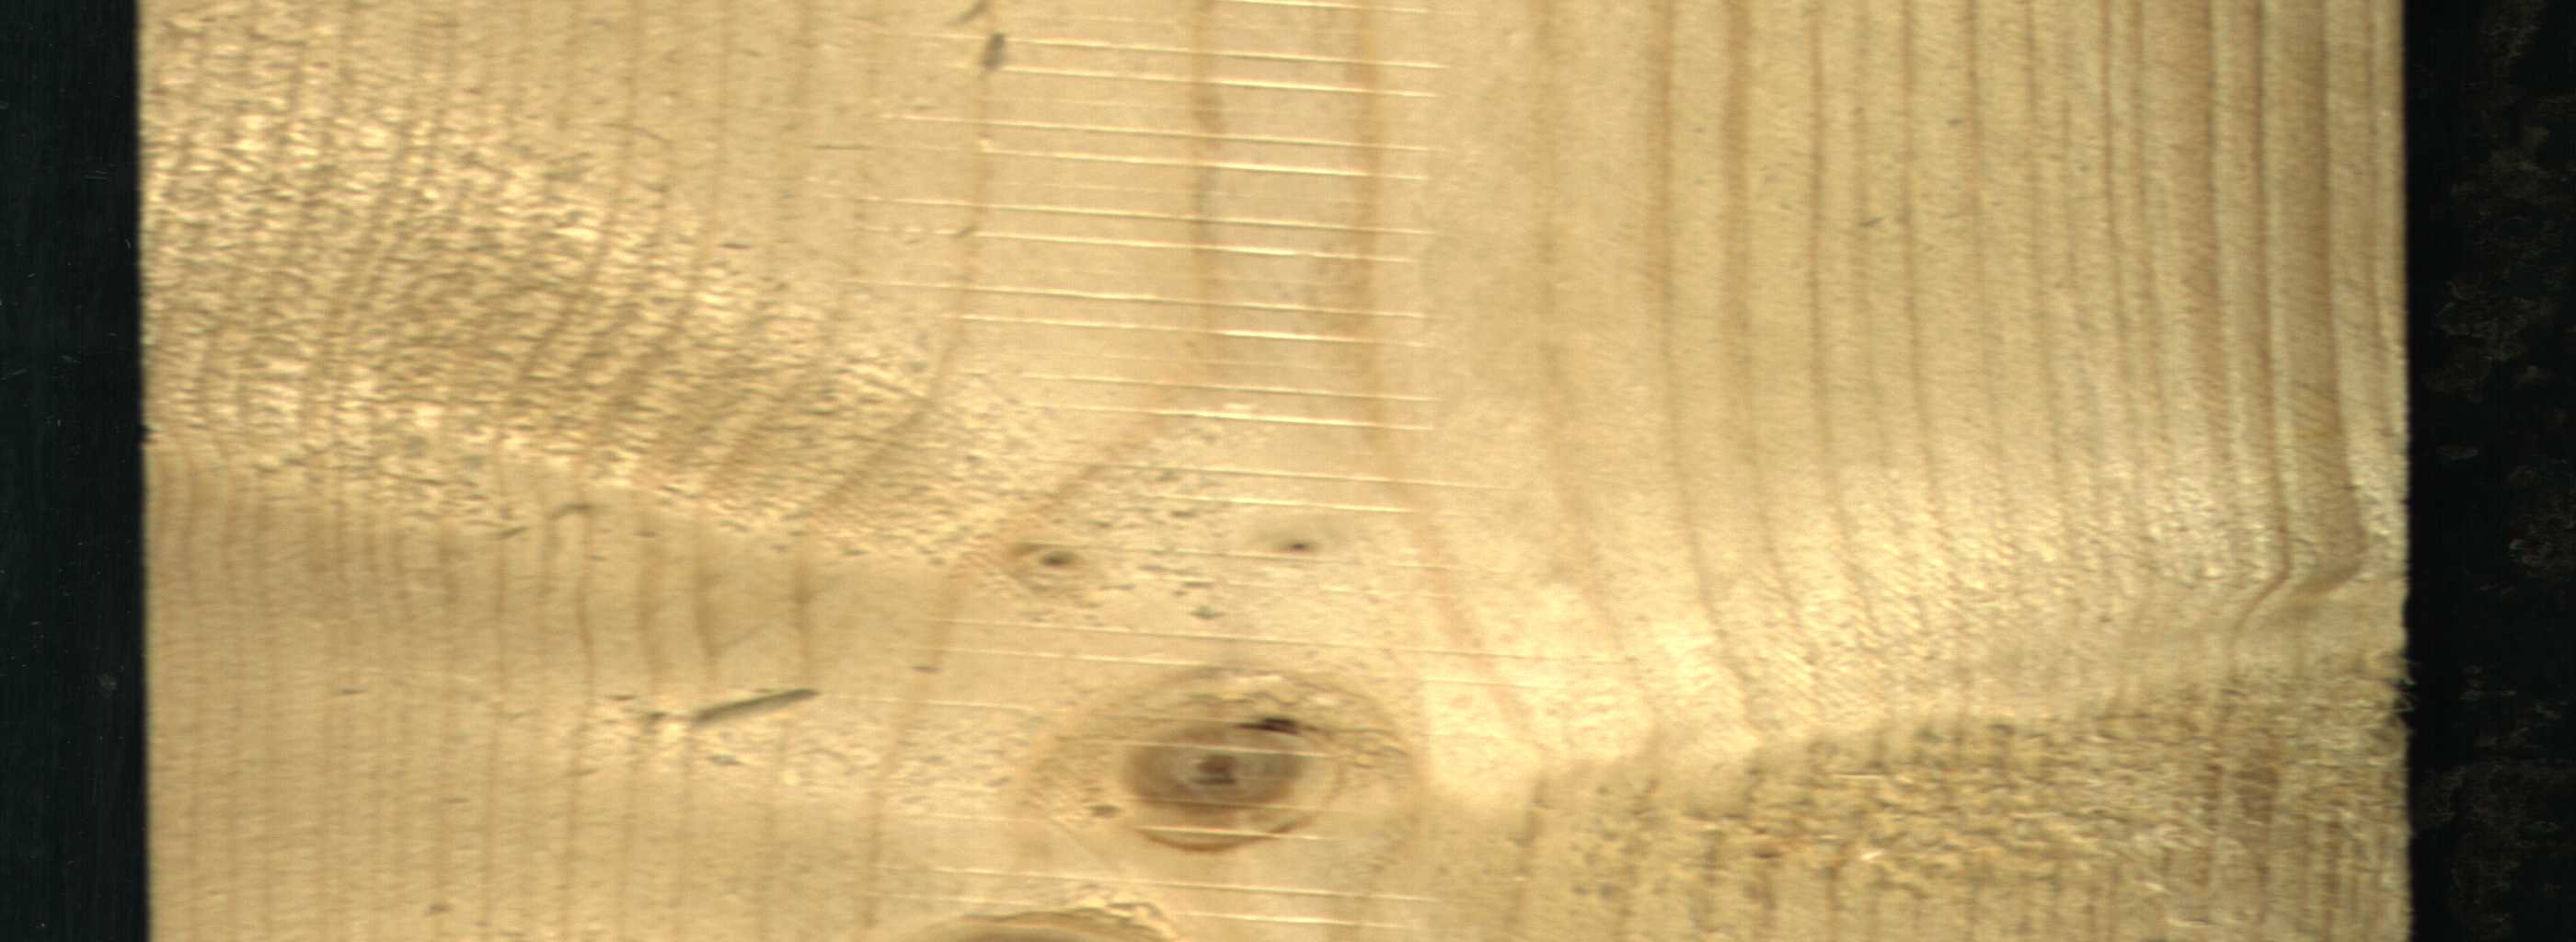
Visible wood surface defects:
Live_Knot
Live_Knot
Live_Knot